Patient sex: M
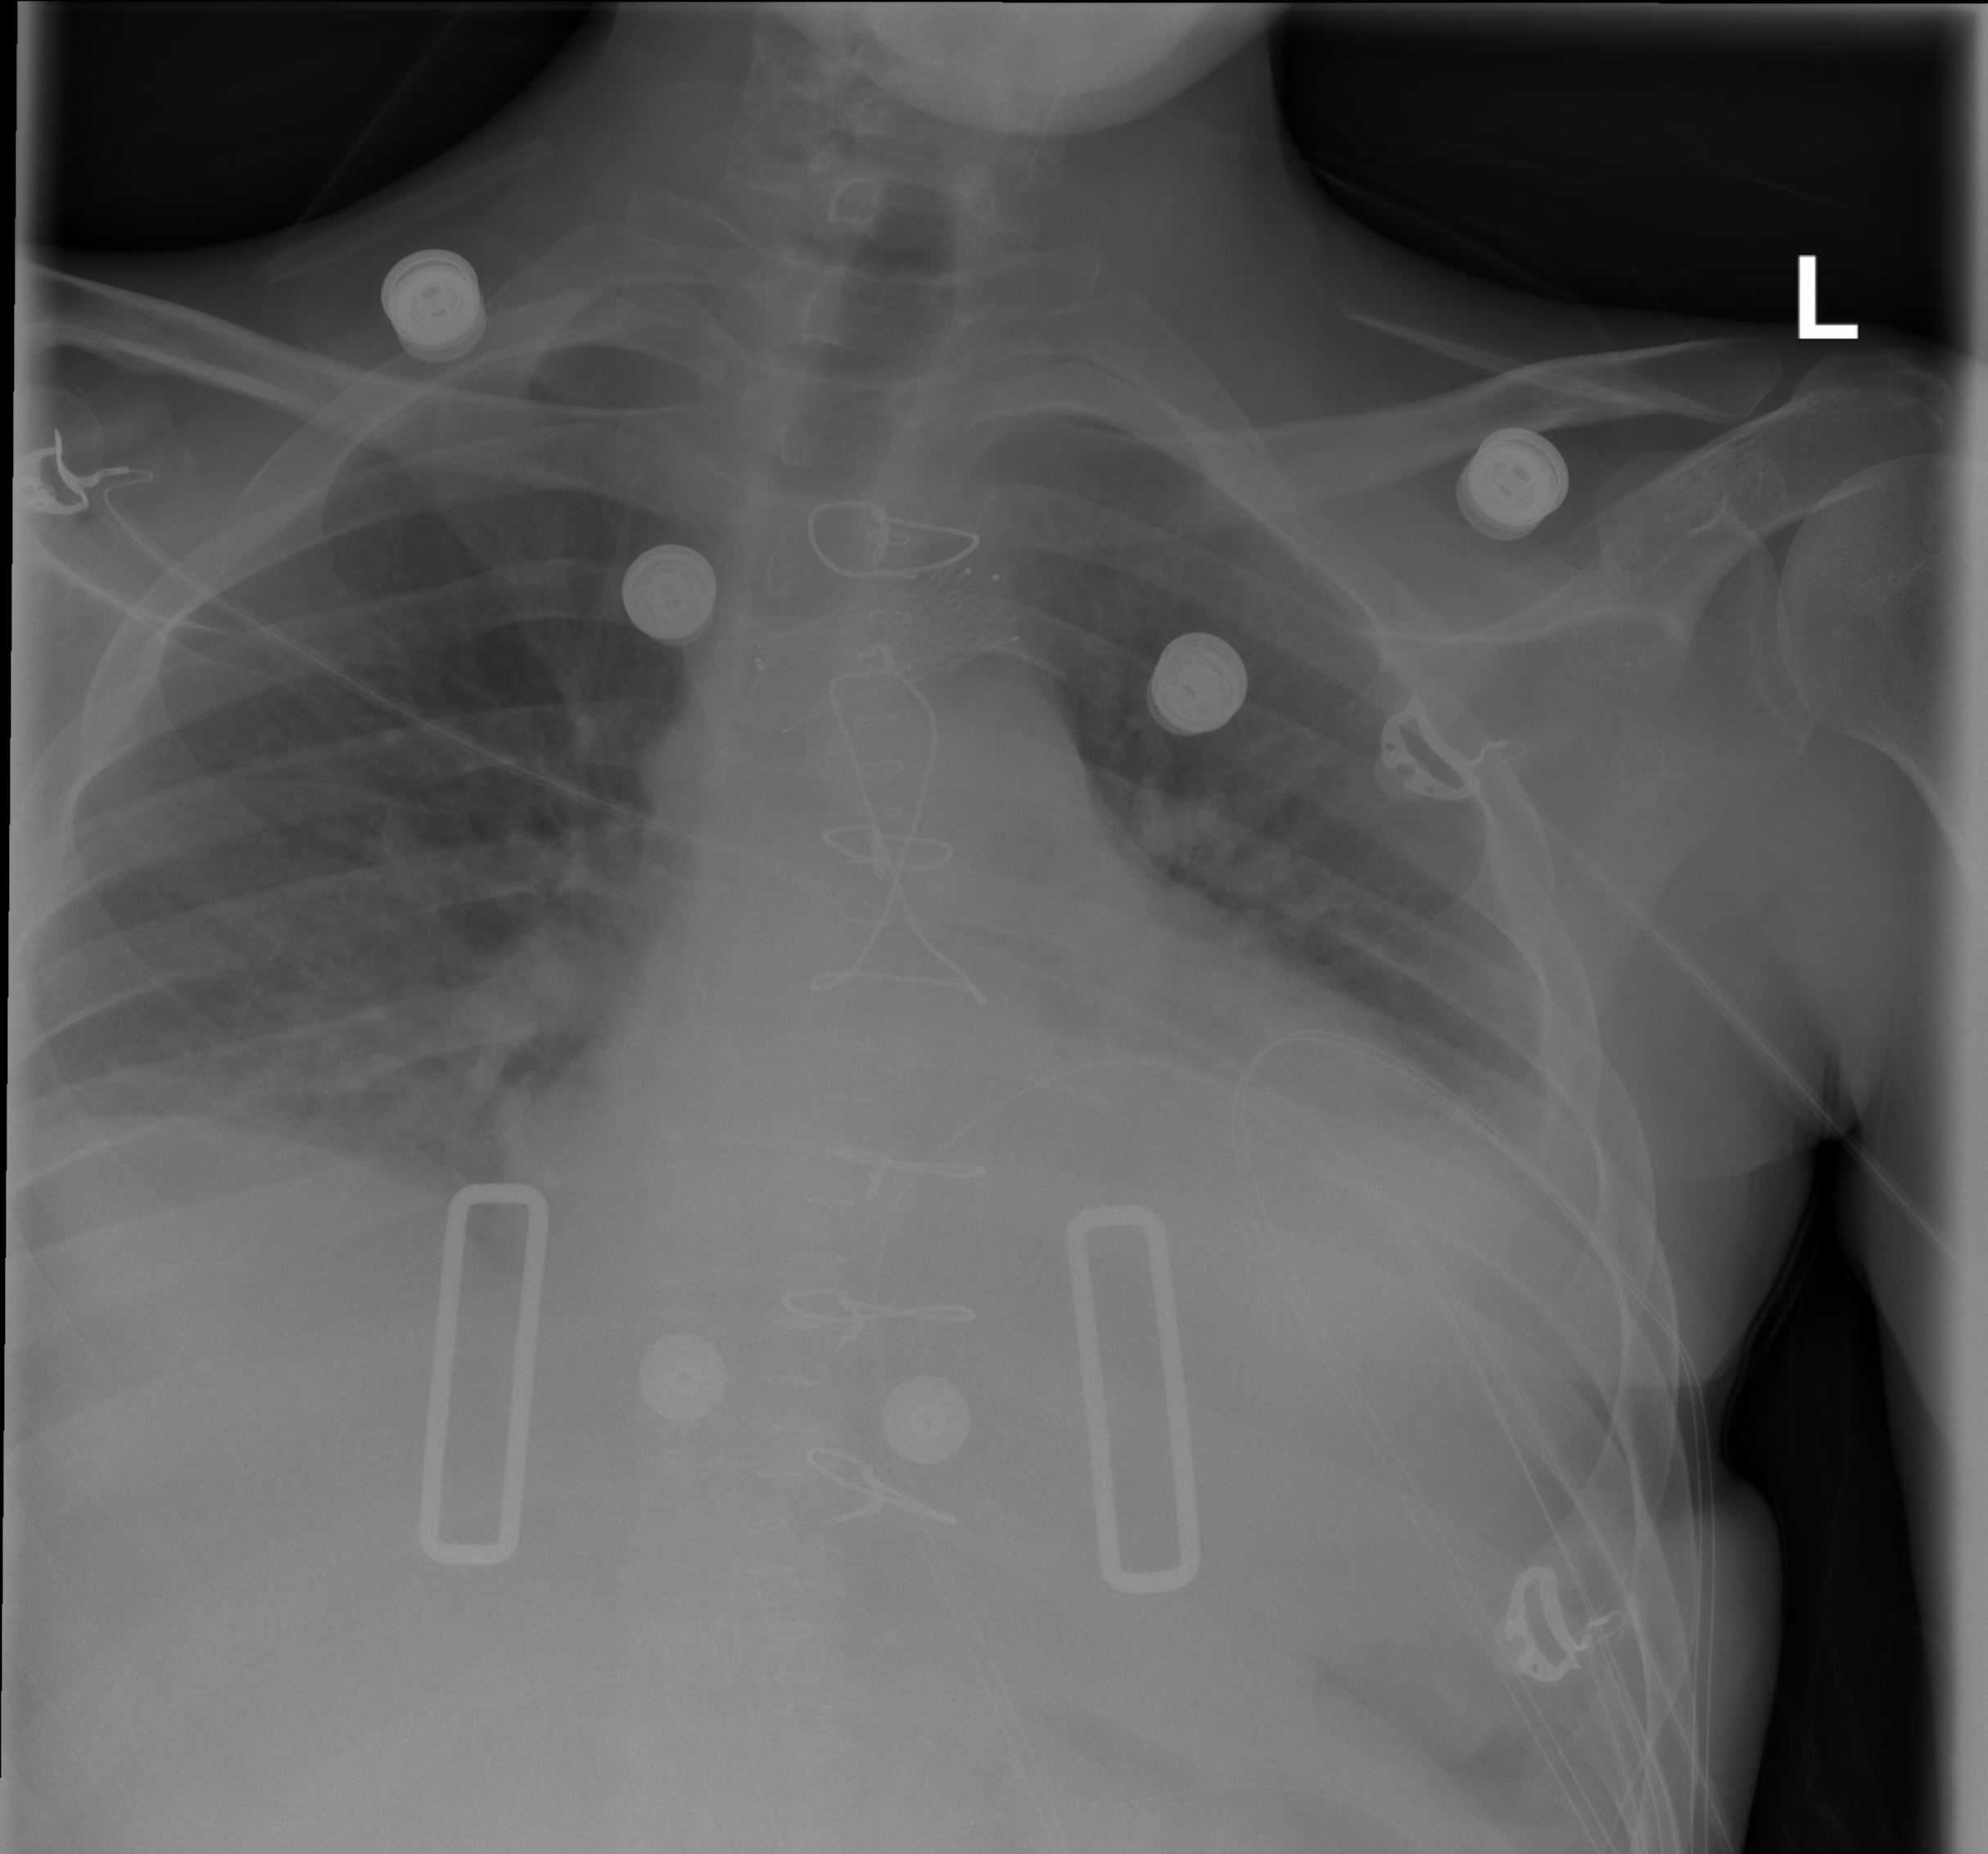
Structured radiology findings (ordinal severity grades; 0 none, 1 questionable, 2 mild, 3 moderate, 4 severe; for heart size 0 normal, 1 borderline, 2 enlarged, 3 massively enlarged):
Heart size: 2
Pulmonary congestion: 2
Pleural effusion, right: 0
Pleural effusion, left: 2
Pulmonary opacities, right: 0
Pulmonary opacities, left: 0
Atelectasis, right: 2
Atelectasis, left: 0